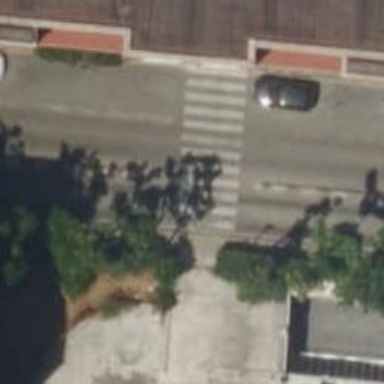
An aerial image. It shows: Zebra crossing on the road.